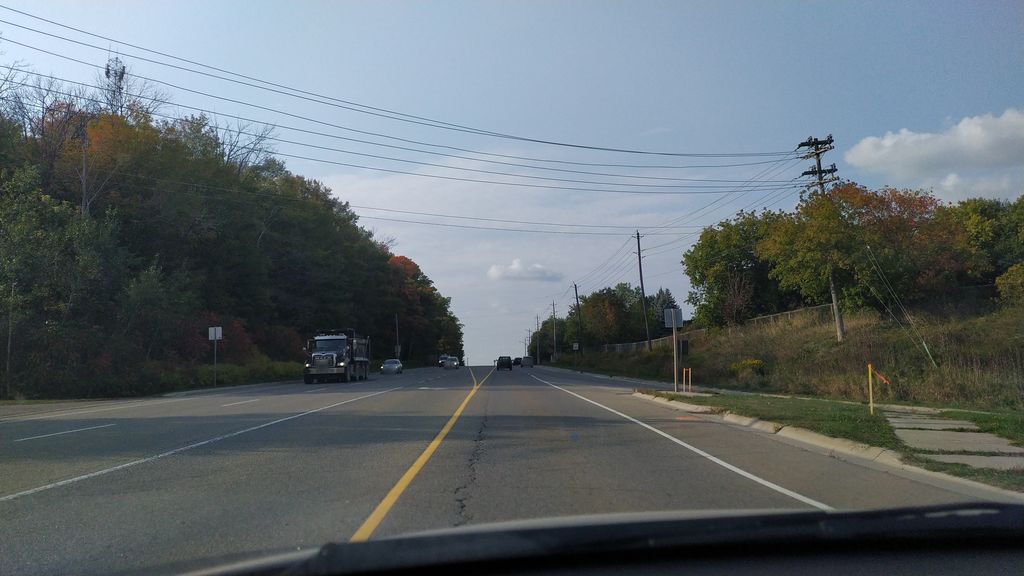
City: kitchener-waterloo